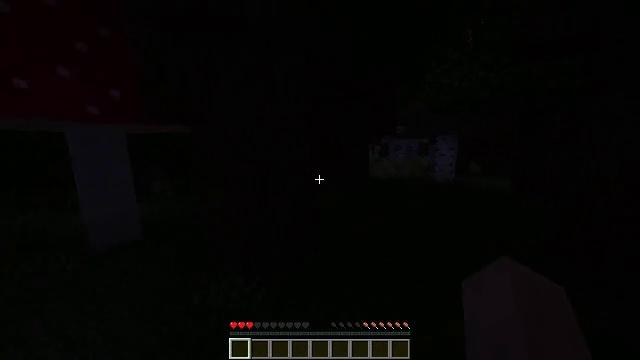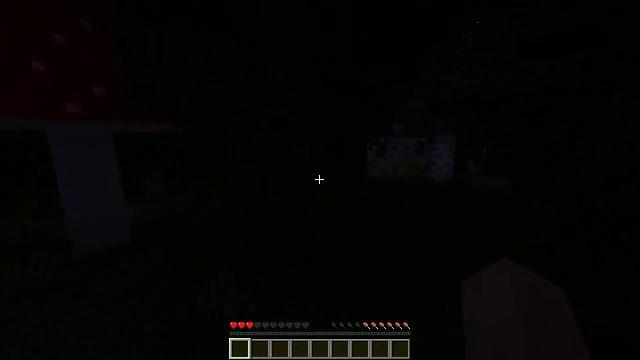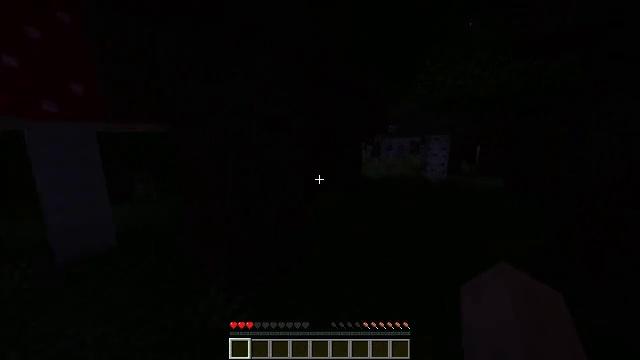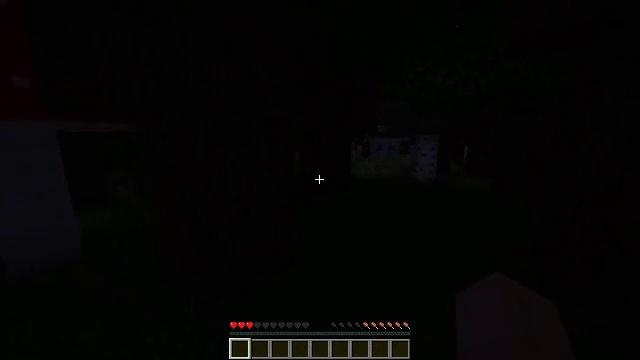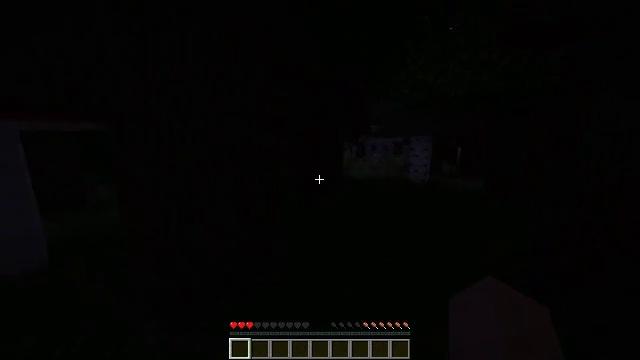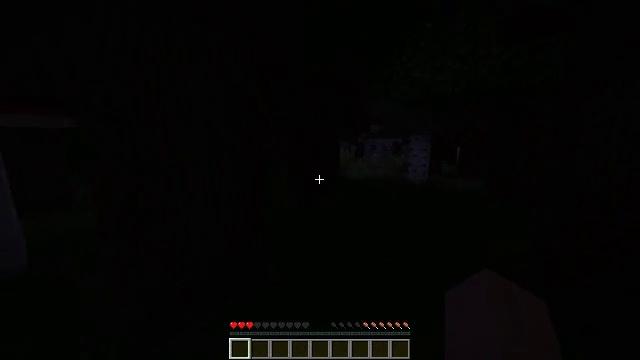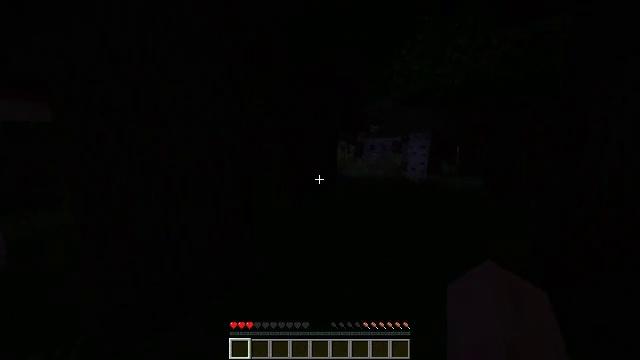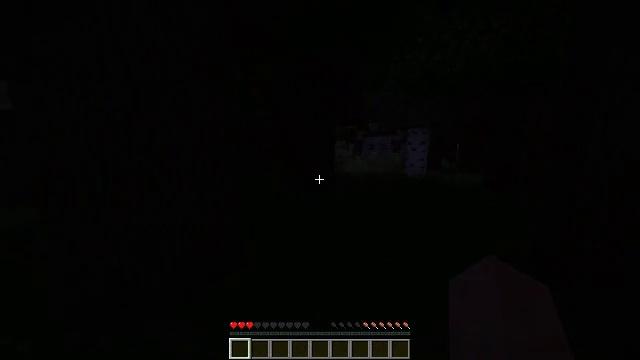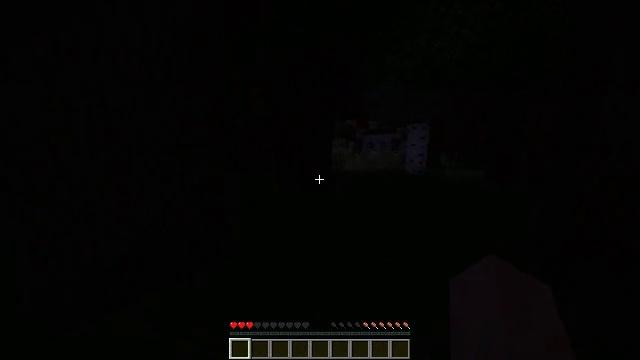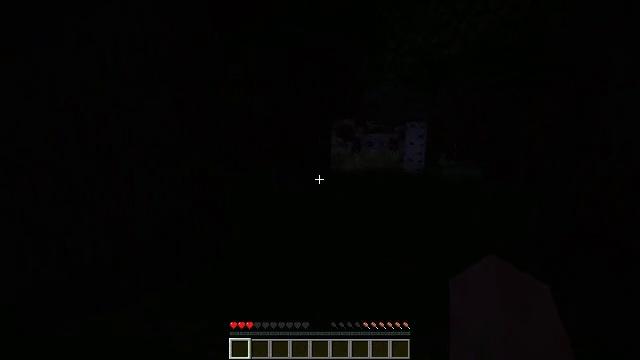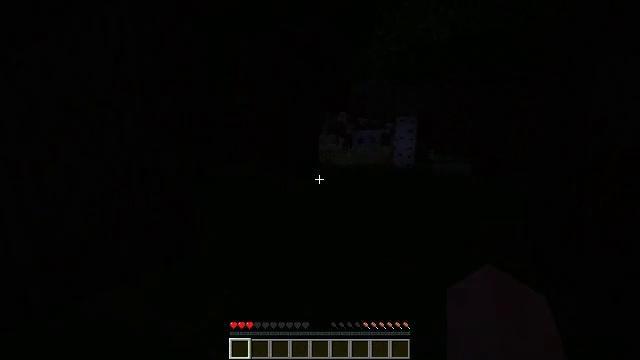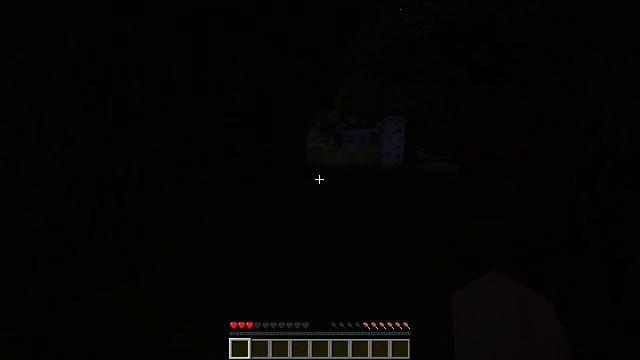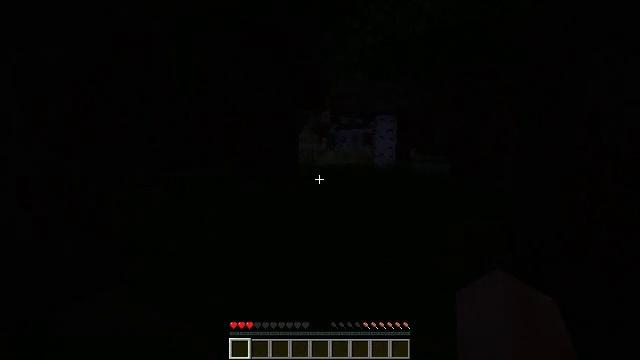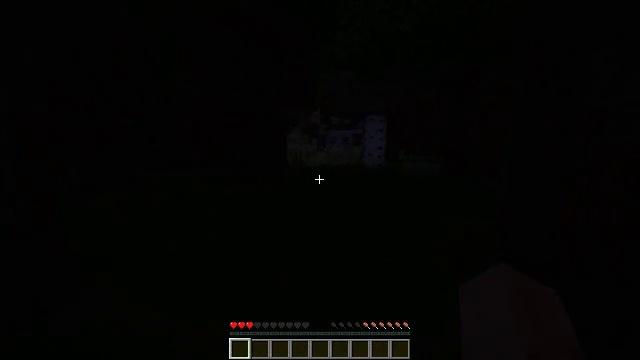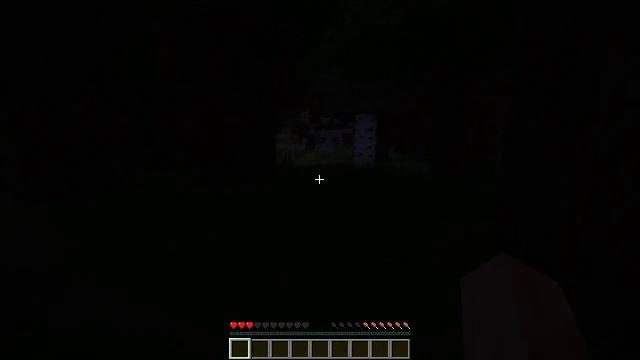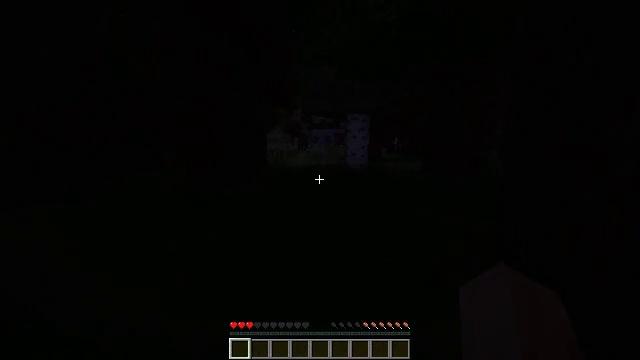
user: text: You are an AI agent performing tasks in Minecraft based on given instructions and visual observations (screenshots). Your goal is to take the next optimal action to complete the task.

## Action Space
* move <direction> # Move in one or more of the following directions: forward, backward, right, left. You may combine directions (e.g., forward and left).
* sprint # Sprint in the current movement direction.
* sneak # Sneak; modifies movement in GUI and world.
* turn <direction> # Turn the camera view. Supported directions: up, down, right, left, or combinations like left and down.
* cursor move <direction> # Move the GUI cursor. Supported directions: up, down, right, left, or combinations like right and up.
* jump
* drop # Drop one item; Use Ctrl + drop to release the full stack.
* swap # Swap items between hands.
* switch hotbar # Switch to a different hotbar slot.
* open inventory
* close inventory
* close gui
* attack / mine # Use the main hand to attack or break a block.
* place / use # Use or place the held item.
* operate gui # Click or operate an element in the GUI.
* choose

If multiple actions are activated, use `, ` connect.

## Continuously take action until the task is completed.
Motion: motion action
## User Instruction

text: Gather red mushroom blocks from the giant mushroom.
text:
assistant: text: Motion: move forward, sprint
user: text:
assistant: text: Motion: move forward and move right, sprint, turn right
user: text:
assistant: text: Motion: move forward and move right, sprint, turn right
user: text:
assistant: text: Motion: move forward and move right, sprint, turn right
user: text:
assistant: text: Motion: move forward and move right, sprint
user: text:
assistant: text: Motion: move forward and move right, sprint
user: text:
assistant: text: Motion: move forward and move right, sprint
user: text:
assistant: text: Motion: move forward and move right, sprint
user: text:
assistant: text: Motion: move forward and move right, sprint
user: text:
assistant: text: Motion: move forward and move right, sprint, turn right
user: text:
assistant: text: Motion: move forward and move right, sprint, turn right
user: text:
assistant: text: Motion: move forward, sprint, turn right
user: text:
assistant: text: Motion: move forward, sprint, turn right
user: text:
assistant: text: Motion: move forward, sprint, turn right
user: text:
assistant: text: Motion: move forward, sprint, turn right
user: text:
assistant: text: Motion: move forward, sprint
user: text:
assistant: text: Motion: move forward, sprint
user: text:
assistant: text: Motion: move forward, sprint
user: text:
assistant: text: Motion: move forward, sprint
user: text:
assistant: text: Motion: move forward, sprint
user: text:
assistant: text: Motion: move forward, sprint
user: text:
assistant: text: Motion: move forward, sprint
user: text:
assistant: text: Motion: move forward, sprint
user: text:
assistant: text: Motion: move forward, sprint
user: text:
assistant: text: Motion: move forward, sprint
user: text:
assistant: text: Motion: move forward, sprint
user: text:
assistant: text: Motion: move forward, sprint
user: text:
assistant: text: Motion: move forward, sprint
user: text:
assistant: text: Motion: move forward, sprint
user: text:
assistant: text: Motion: move forward, sprint